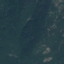
Land use / land cover class: Forest